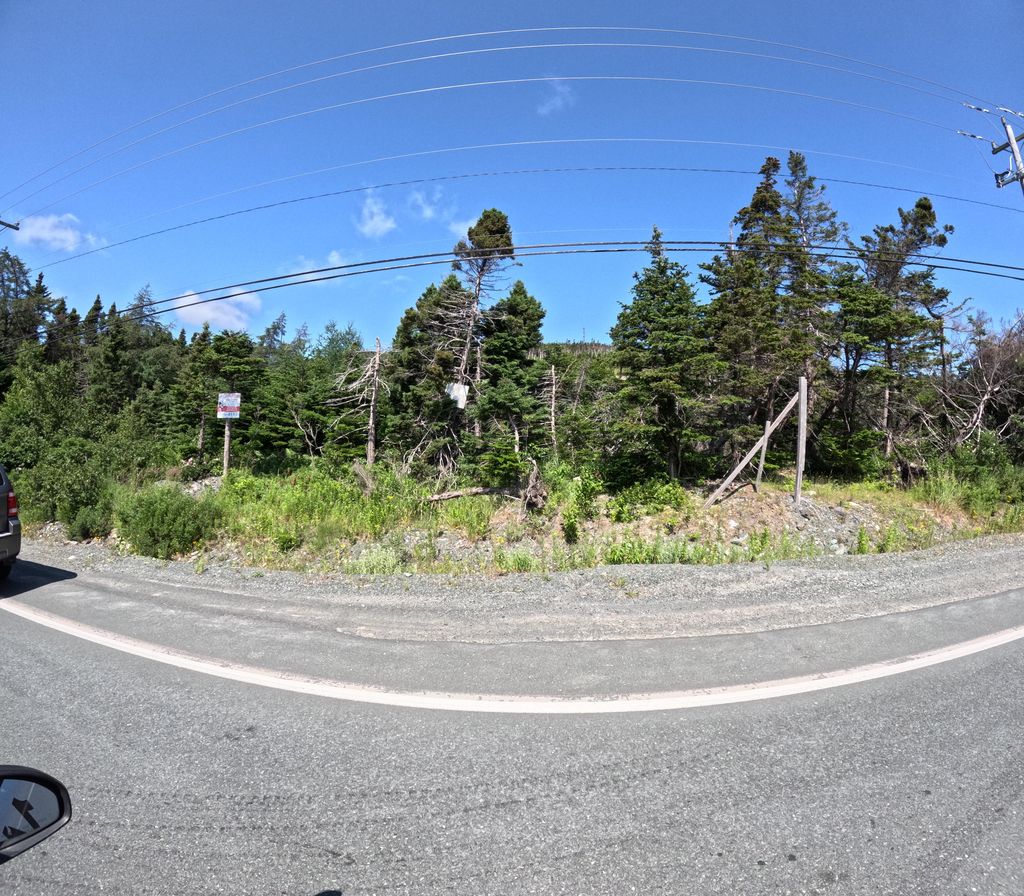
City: st_johns